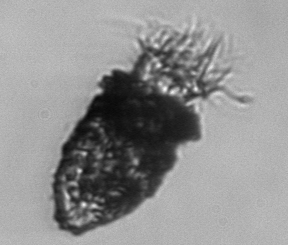
Label: Stenosemella_pacifica